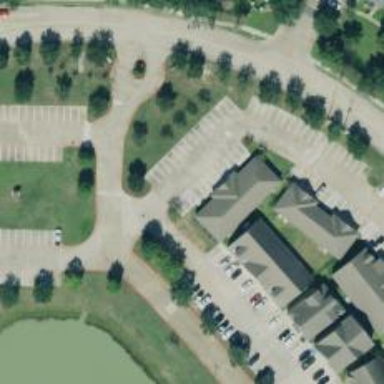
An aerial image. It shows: Parking space is available.